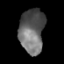
Tissue: prostate
Cell type: T cells
Senescence score: 0.3441
Nuclear area (px): 1081
Mean DAPI intensity: 102.853